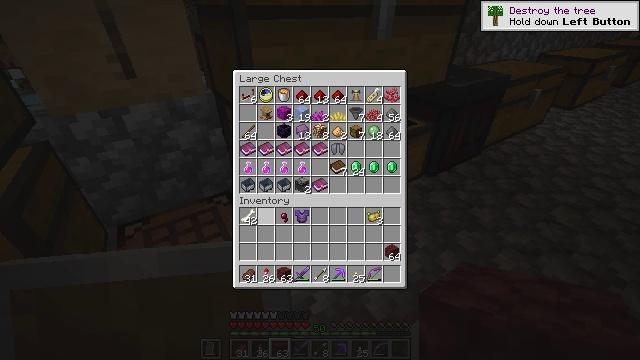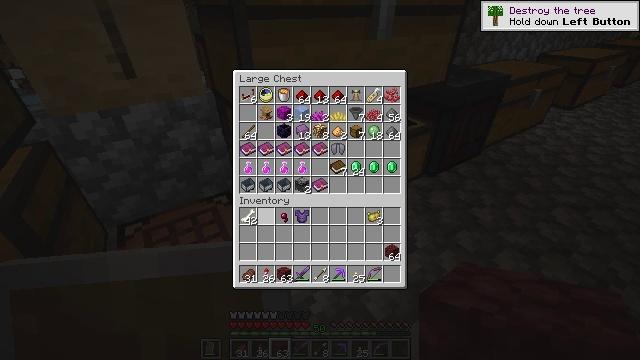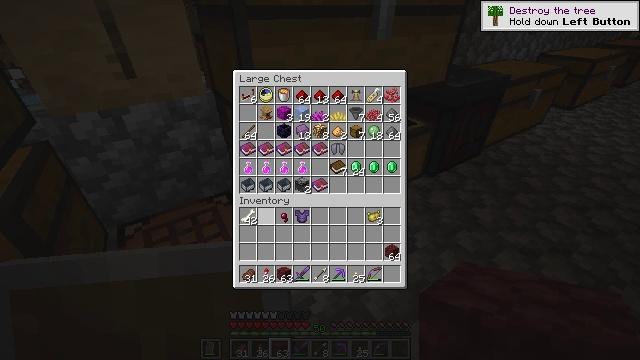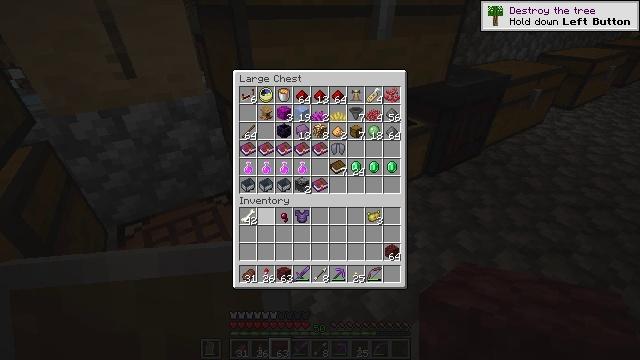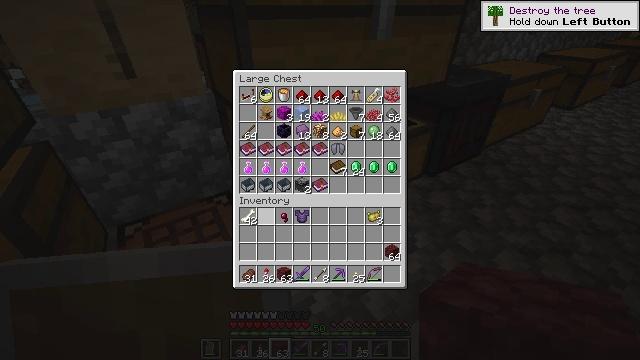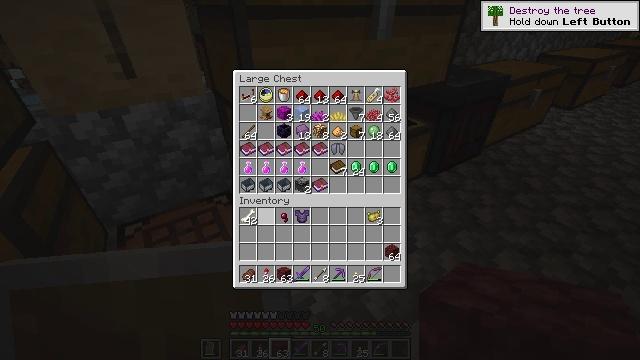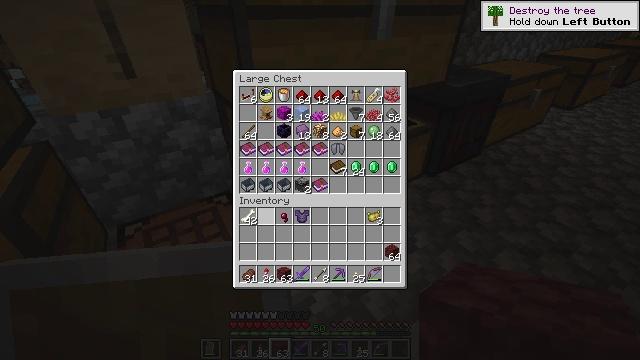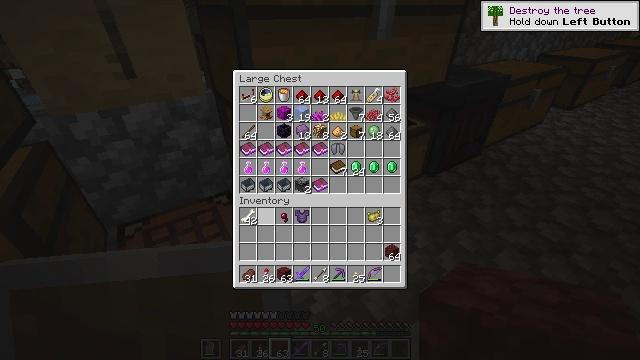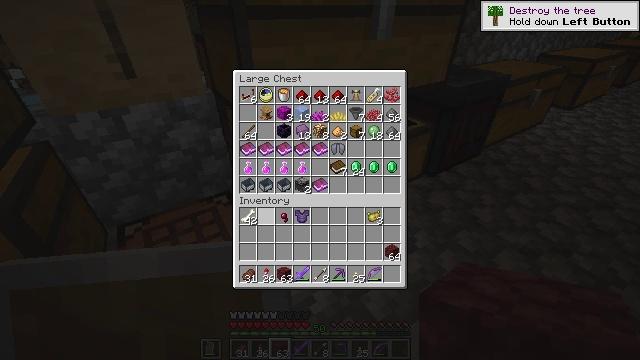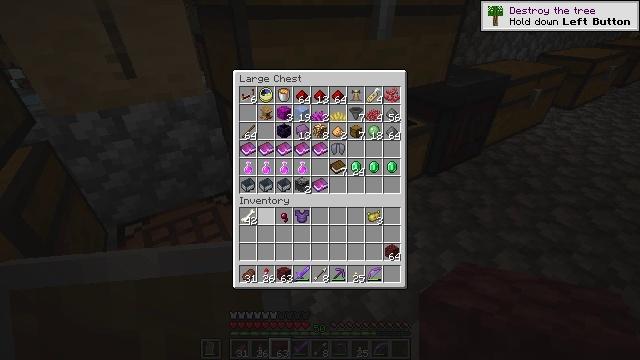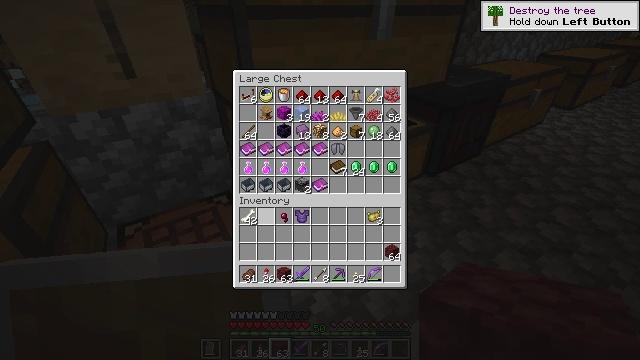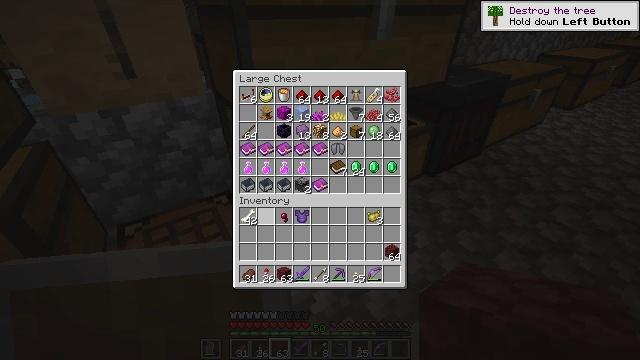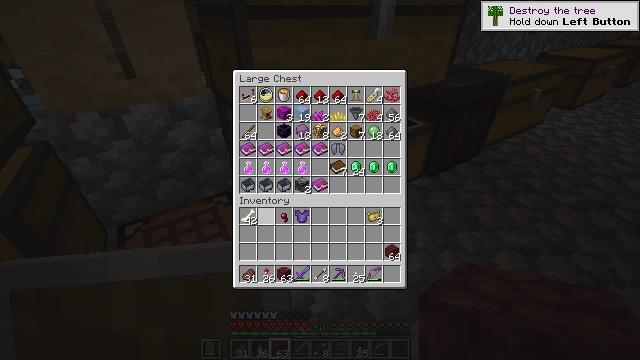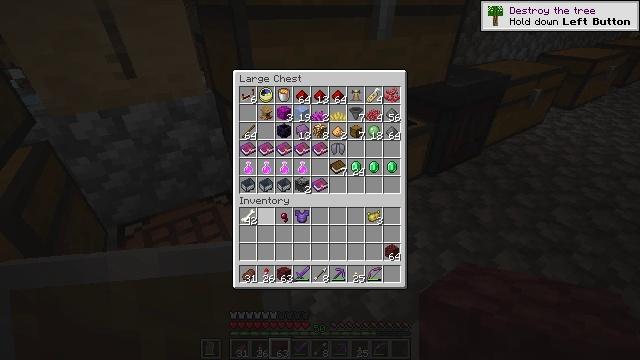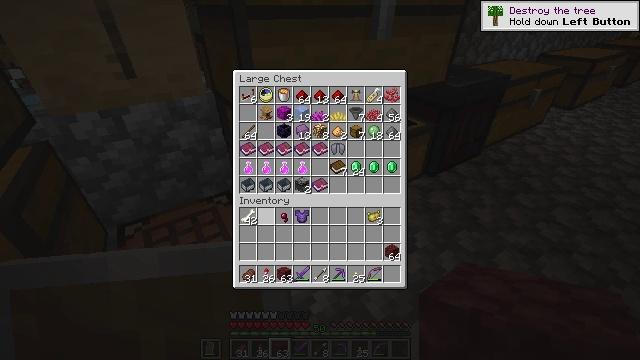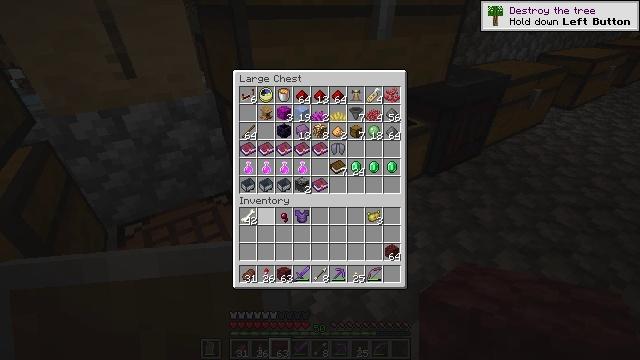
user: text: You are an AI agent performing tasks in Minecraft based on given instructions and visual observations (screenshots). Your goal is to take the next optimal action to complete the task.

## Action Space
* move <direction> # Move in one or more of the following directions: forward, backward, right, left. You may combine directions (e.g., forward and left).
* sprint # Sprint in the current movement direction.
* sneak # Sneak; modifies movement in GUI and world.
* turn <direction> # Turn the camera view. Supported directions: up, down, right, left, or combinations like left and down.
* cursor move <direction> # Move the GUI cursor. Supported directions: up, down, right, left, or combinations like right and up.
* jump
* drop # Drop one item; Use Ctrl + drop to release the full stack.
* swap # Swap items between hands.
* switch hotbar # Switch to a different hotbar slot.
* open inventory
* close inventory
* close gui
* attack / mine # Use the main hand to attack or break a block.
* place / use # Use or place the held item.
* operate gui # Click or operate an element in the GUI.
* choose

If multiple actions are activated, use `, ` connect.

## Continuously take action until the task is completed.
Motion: motion action
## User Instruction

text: Open the crafting table to craft a slime block.
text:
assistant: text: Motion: no_op
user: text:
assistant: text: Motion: no_op
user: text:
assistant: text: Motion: no_op
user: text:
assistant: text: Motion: no_op
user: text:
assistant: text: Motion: no_op
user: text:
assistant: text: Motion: no_op
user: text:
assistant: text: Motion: no_op
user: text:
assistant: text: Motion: no_op
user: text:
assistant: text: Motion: no_op
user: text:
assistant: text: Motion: no_op
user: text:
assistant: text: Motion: no_op
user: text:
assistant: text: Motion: no_op
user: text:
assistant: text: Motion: no_op
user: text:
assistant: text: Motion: no_op
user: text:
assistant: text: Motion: no_op
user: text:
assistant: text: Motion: no_op
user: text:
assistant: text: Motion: no_op
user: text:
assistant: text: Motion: turn left and up
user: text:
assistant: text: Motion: turn up
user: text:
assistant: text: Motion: turn up
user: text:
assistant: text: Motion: turn up
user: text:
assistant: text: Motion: turn right and up
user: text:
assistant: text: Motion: turn right
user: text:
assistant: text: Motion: turn right and down
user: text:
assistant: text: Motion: turn right and down
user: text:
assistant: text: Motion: no_op
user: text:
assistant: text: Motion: no_op
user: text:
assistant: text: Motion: no_op
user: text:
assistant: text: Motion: no_op
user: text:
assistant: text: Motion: no_op